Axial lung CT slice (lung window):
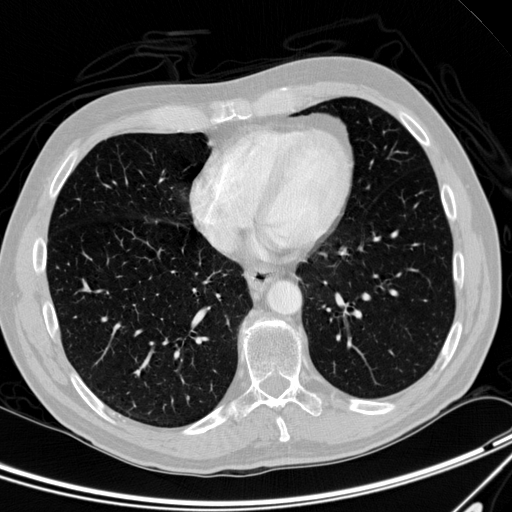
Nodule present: no